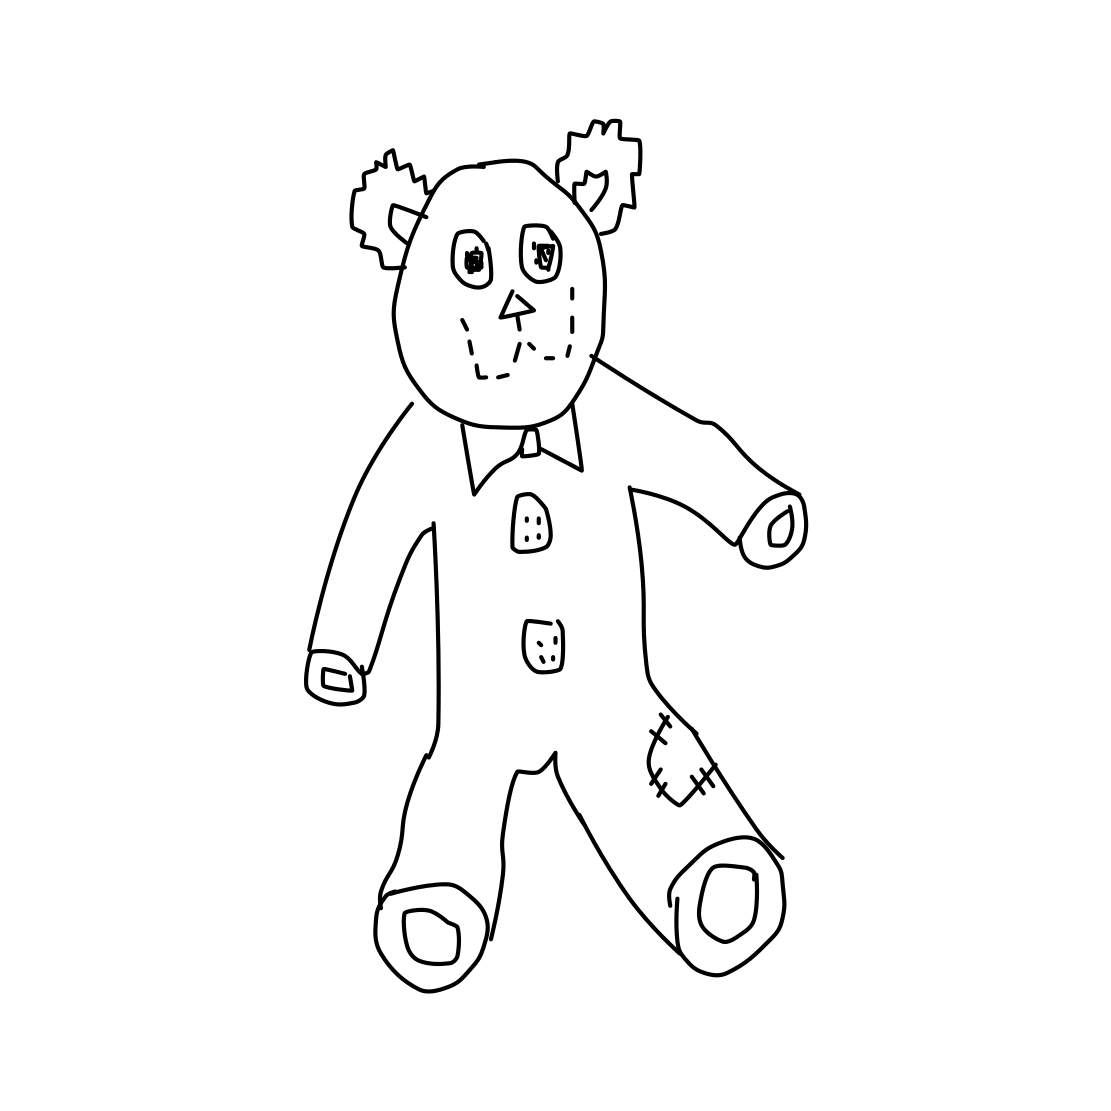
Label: teddy-bear